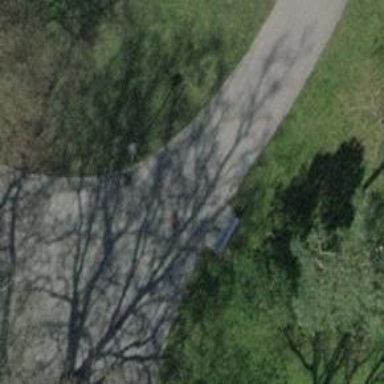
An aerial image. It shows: Bench.